Brain MRI, t1w sequence, axial 2D slice.
Patient: age 34, sex F, weight 90 kg, height 1.9 m
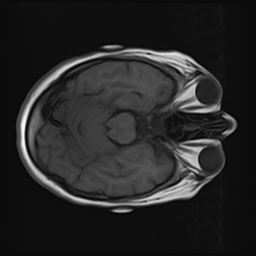